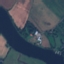
Land use / land cover class: River